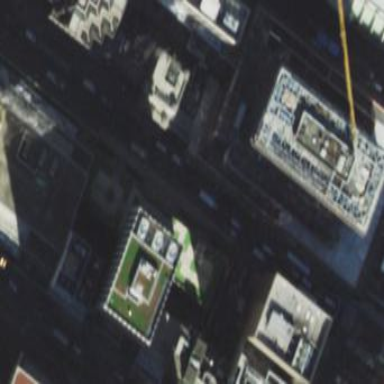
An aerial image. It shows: Building with flat concrete roof.